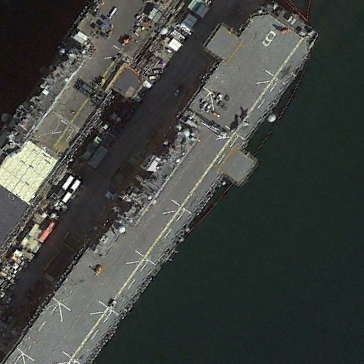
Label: assault